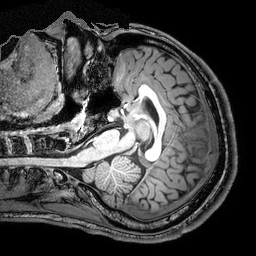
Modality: T1w
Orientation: coronal
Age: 18
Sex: male
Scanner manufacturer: philips
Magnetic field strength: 3 T
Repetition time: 8.143 s
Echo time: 3.763 s